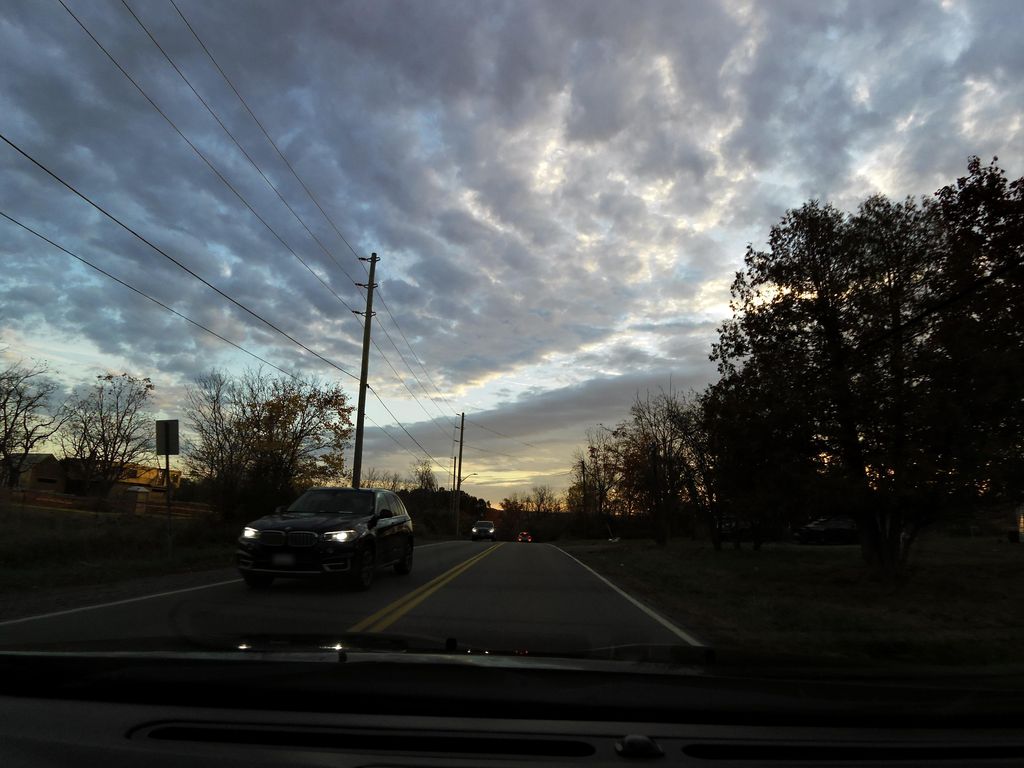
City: hamilton